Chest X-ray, PA view. Patient: 14 years old, sex M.
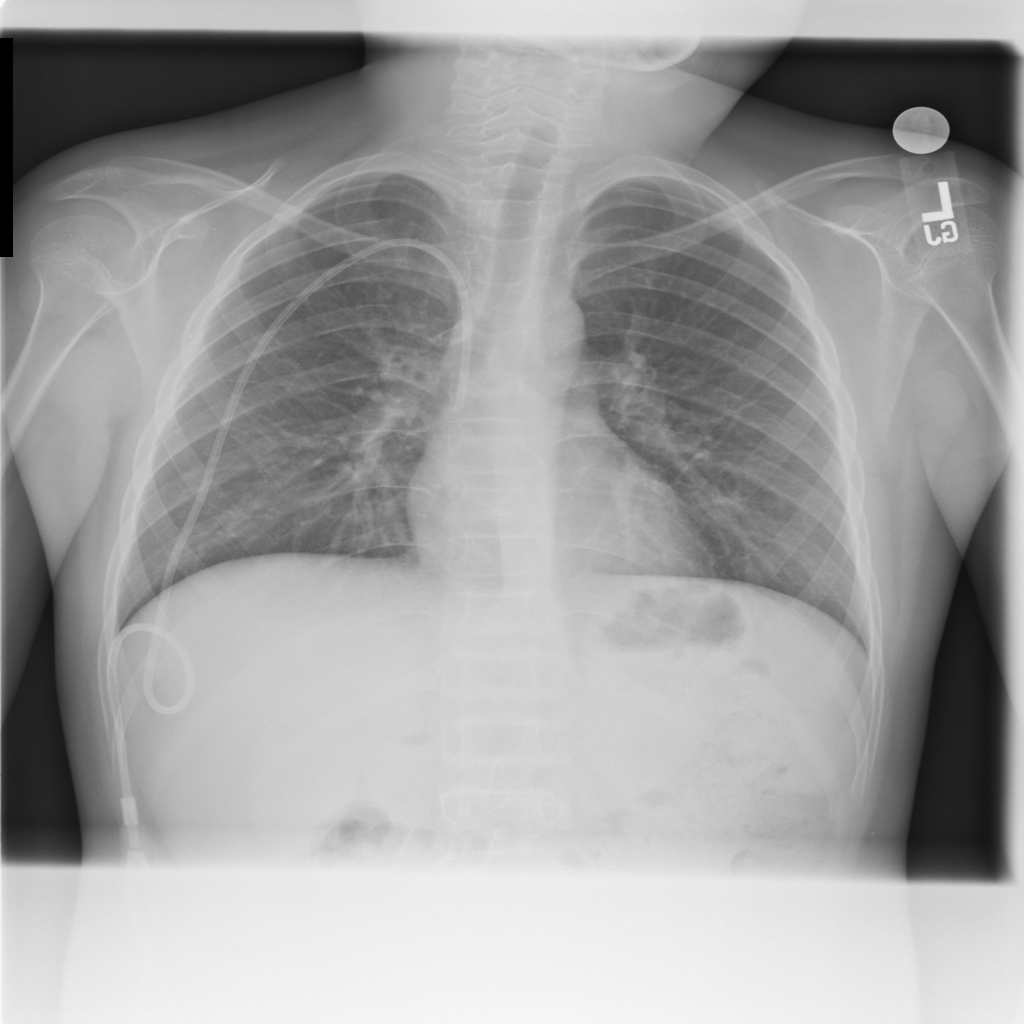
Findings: No Finding